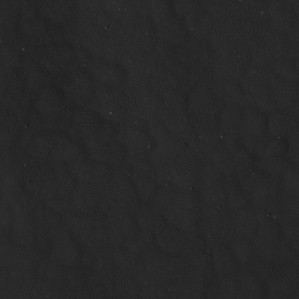
Label: non_frost